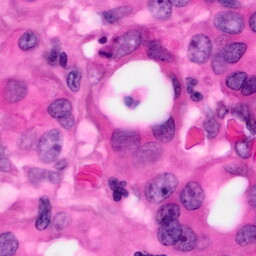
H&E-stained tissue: Pancreatic